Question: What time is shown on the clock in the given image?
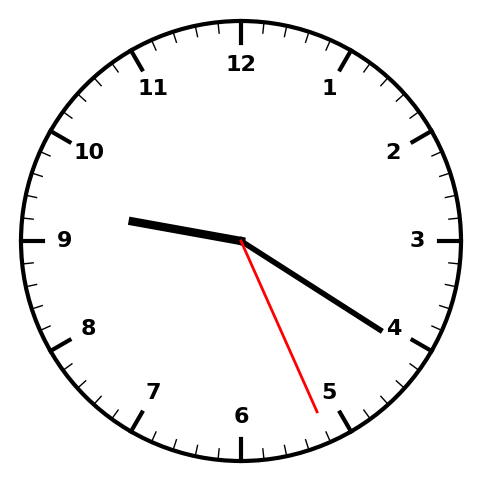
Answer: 09:20:26